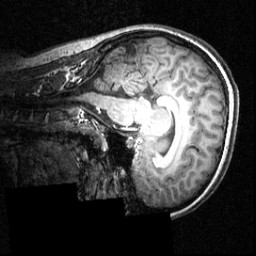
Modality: T1w
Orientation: sagittal
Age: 18
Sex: female
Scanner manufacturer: siemens
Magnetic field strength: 3.951 T
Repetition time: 1.5 s
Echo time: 0.00335 s